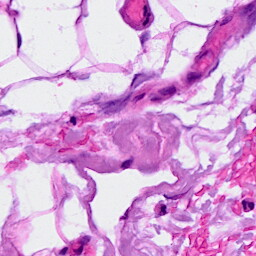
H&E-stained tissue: Breast